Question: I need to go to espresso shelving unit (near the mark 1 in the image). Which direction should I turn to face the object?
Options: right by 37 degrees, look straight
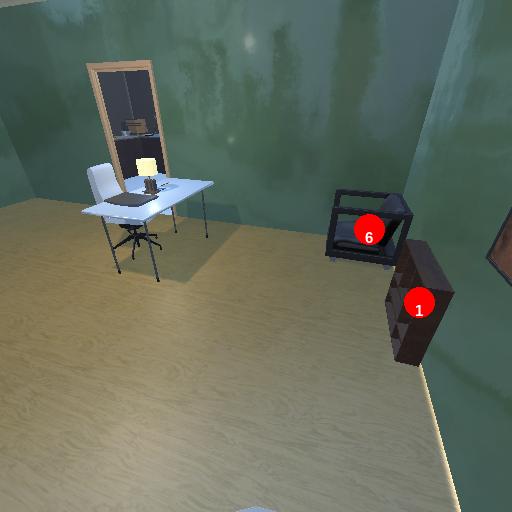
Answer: right by 37 degrees